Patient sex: F
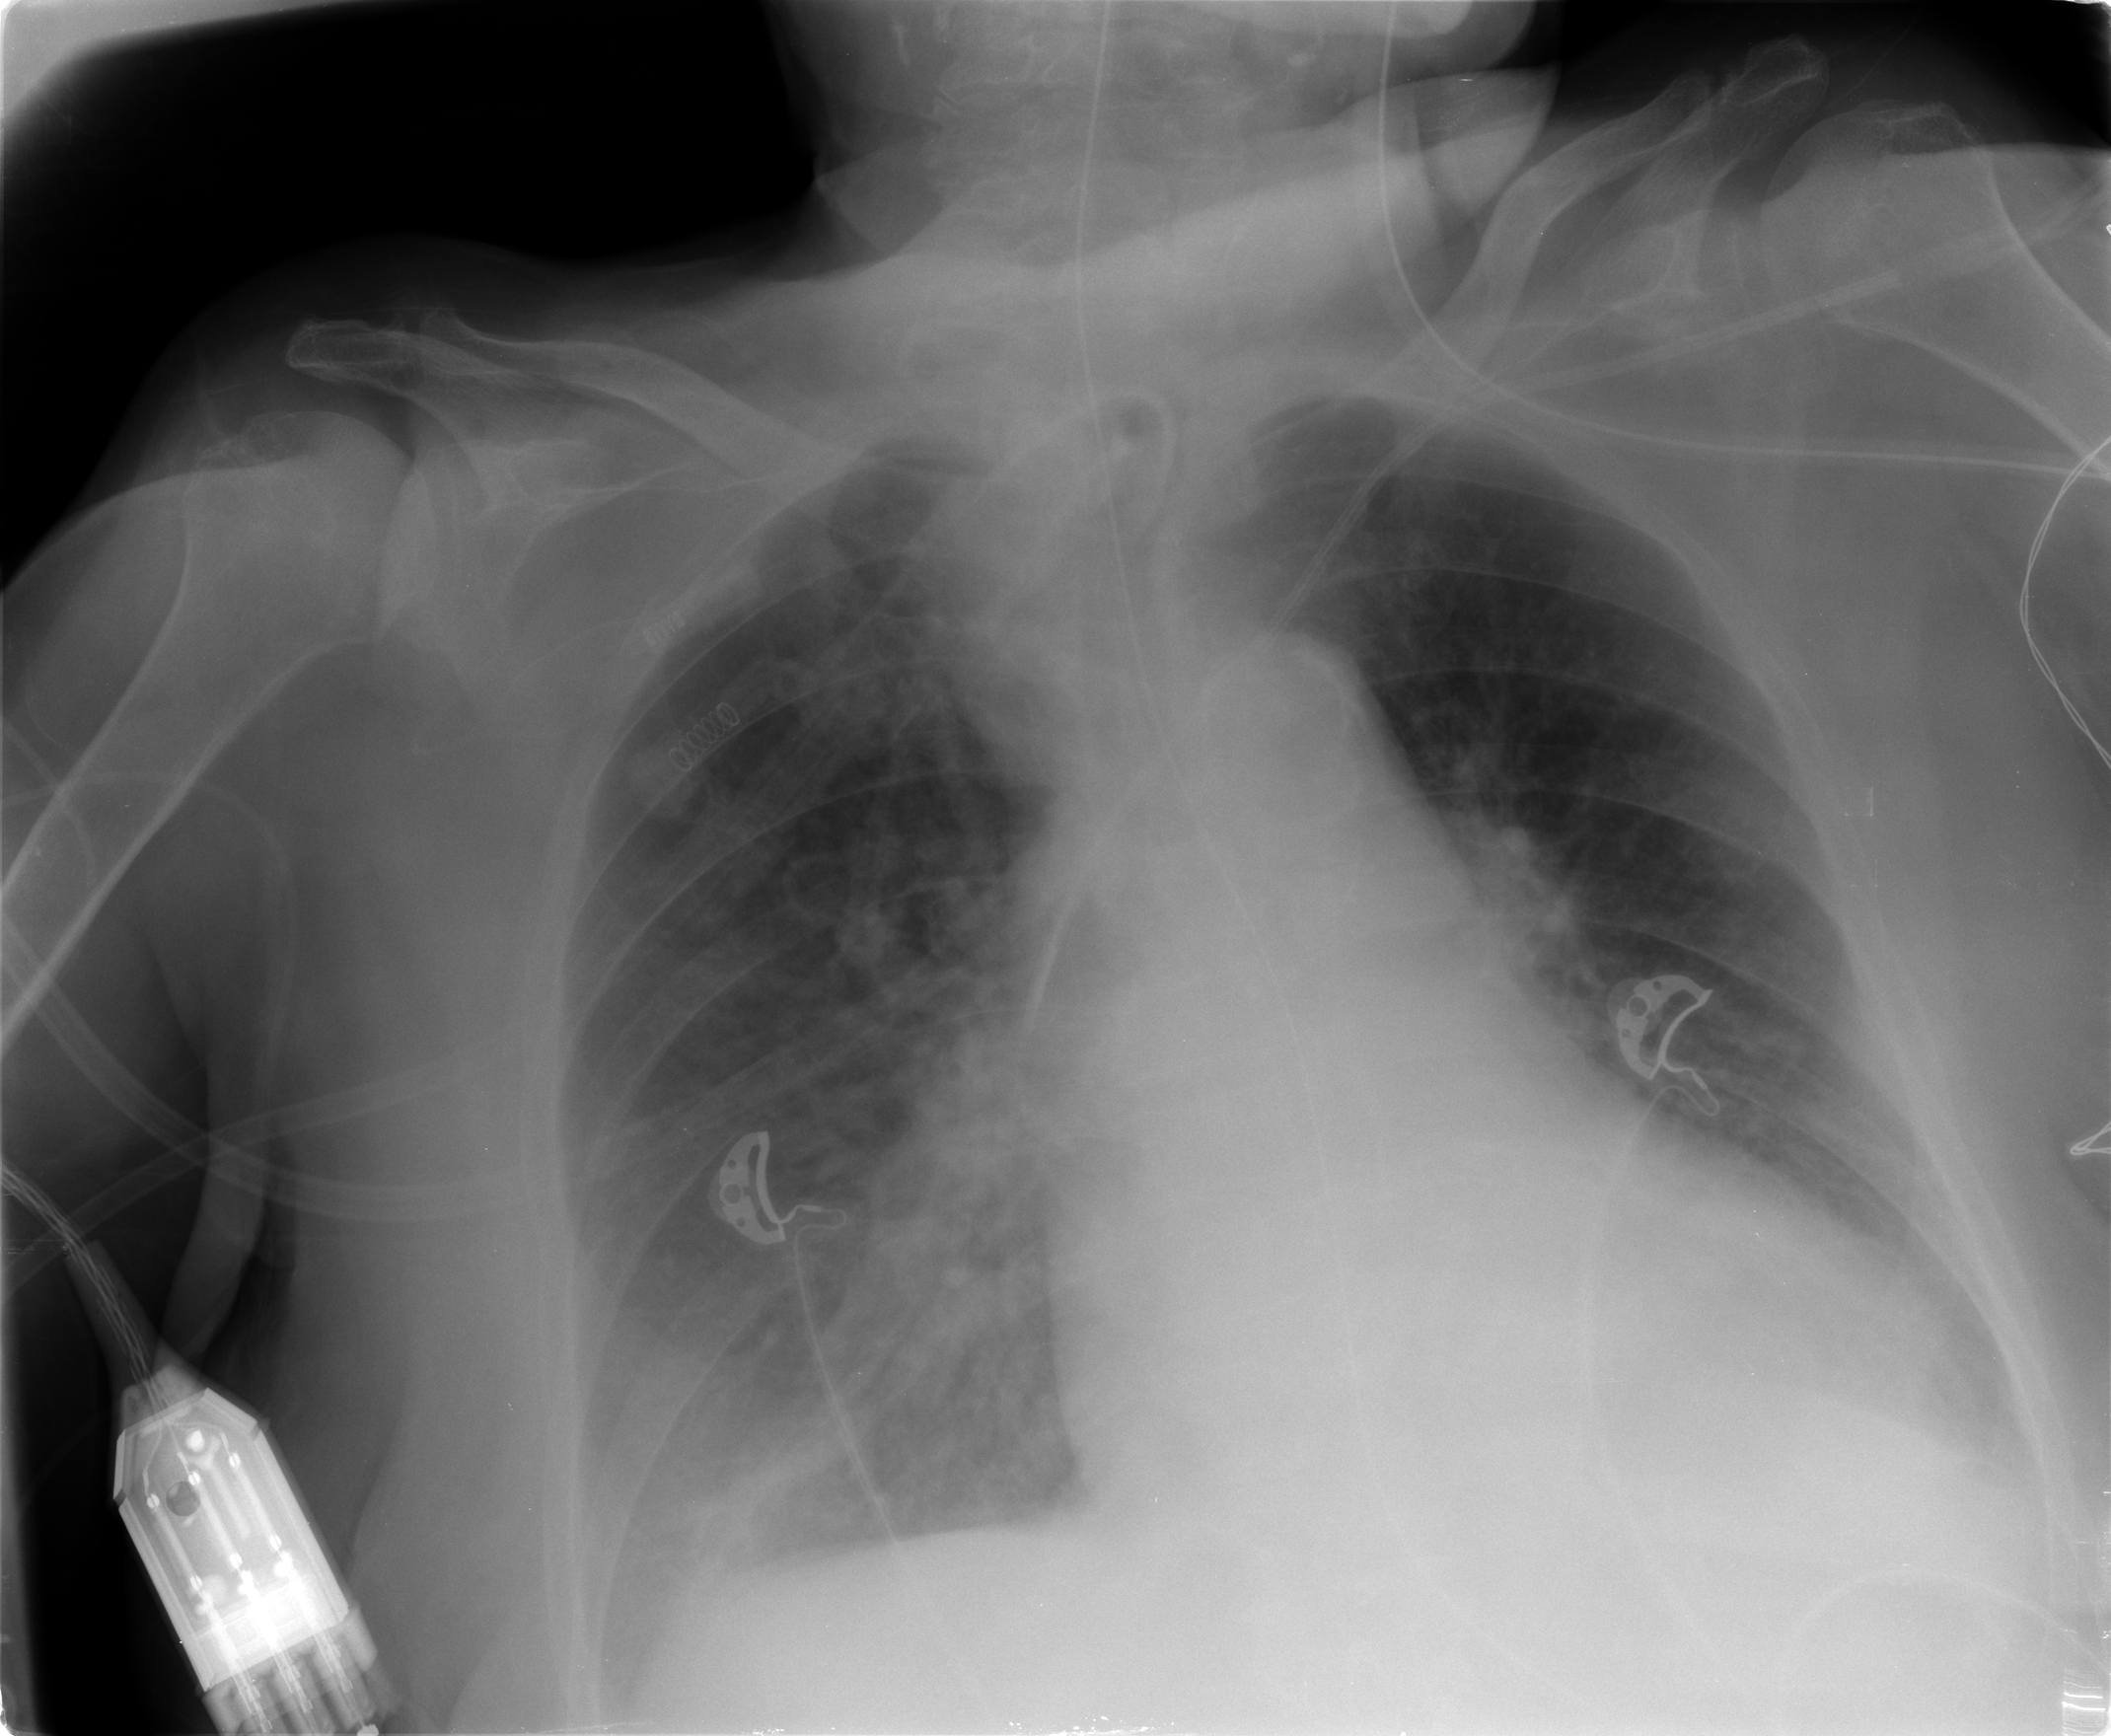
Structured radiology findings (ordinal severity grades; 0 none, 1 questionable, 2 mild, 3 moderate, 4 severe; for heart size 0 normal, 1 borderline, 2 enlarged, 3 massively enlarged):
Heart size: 1
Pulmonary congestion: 2
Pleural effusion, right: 0
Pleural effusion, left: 0
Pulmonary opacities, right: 2
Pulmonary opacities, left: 1
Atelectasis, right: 2
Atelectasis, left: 1